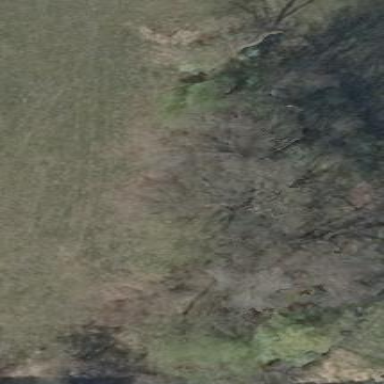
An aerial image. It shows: Deciduous broadleaved woodland.